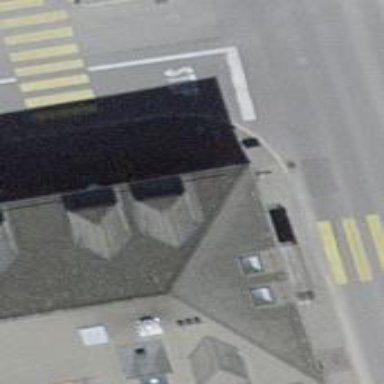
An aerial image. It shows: Restaurant.